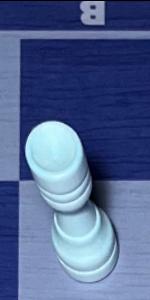
Label: Rook_White